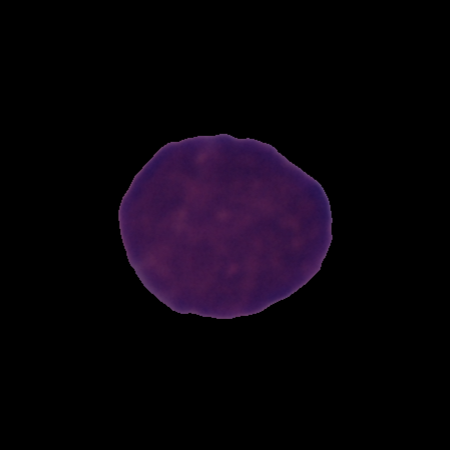
Label: cancer